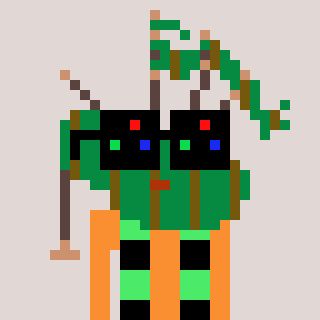
a pixel art character with square black sunglasses, a bagpipe-shaped head and a orange-colored body on a warm background